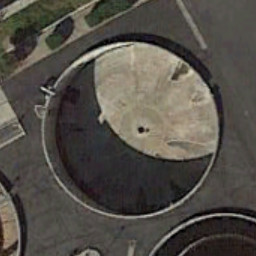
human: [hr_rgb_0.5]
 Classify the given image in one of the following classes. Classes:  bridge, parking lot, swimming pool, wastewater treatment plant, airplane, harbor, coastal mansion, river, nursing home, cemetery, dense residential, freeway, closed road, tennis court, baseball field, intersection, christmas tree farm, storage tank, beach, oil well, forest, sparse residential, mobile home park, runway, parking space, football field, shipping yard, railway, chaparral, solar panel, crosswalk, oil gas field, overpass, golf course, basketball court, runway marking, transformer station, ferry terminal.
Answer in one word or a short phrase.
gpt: wastewater treatment plant